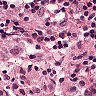
Metastatic tissue present: no